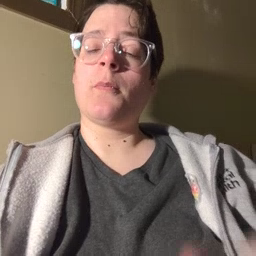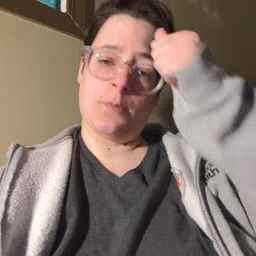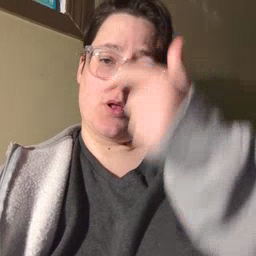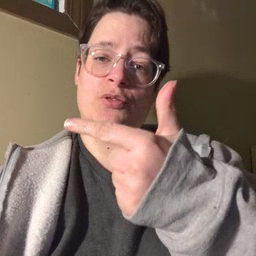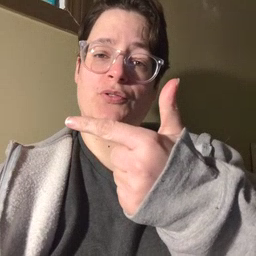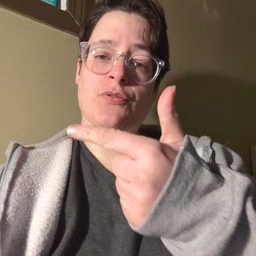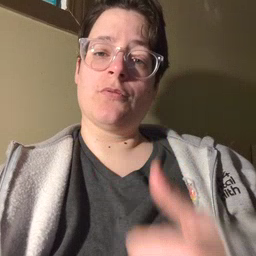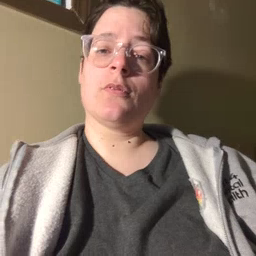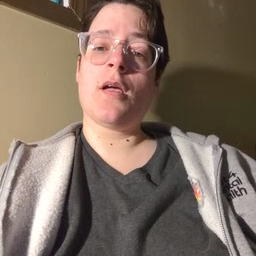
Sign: brother